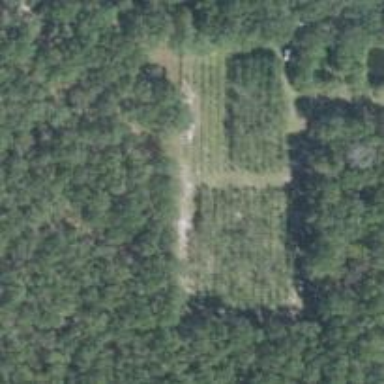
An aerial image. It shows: Plant nursery specializing in trees.